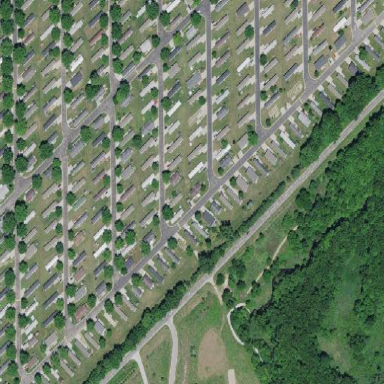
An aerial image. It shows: Residential area designated as trailer park.